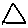
Label: triangle